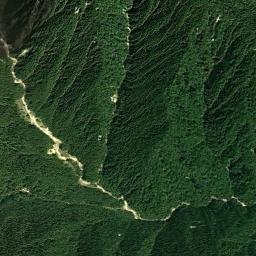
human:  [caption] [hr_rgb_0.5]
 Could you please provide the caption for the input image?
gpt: The folded mountain consists of some ridges and valleys and is covered with dense vegetation .

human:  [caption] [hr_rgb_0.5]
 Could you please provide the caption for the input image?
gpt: The mountain is full of green plants with lines of bare land .

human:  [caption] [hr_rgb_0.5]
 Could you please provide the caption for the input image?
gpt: Eighty percent of the area on this mountain is covered by vegetation .

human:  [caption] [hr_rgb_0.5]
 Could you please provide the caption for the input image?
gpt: The mountain is covered with grass .

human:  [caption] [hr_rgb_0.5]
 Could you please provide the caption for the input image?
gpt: There are some ridges and a river on the green mountain .